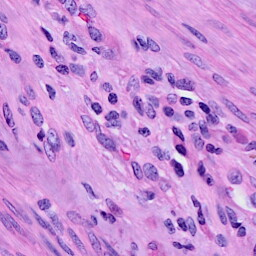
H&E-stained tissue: Cervix